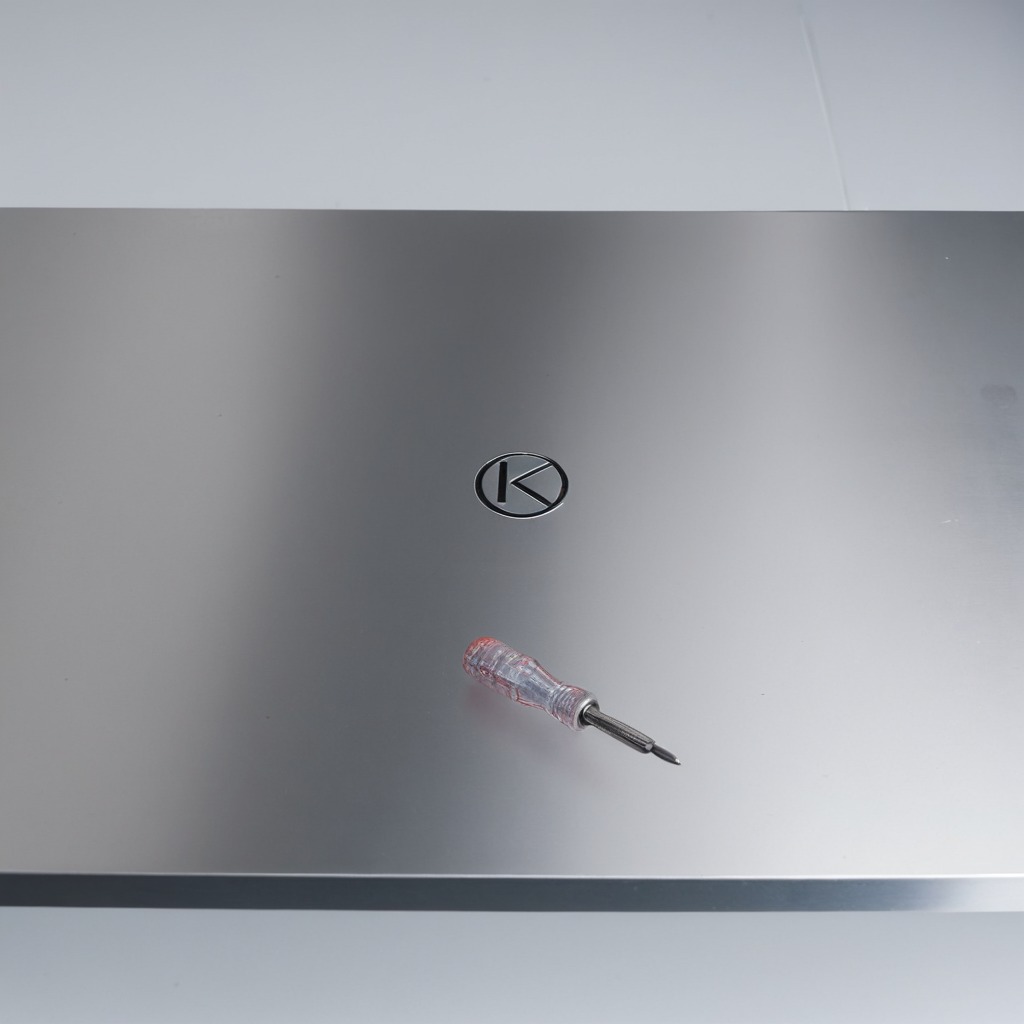
A screwdriver is lying on a stainless steel table in a high-end prototyping lab.